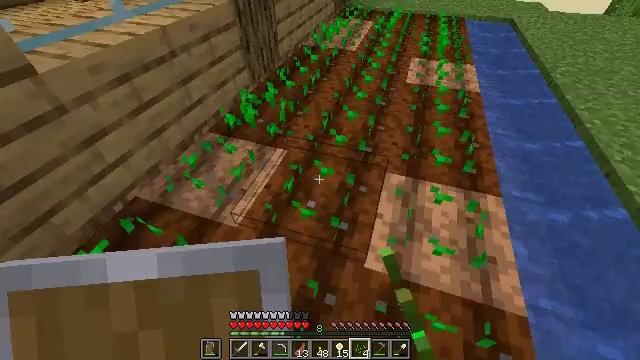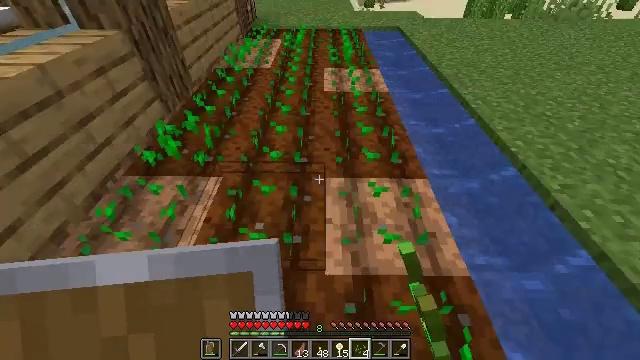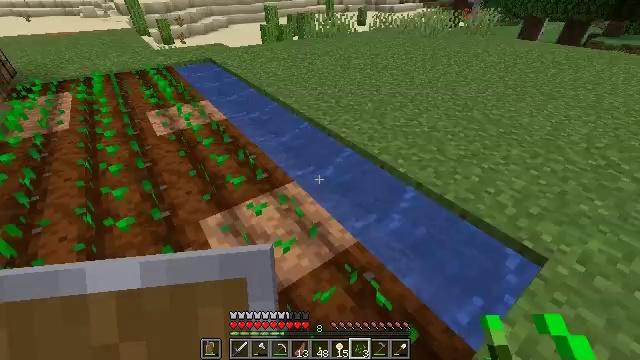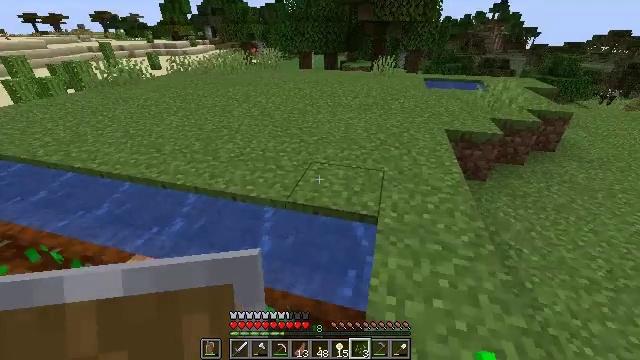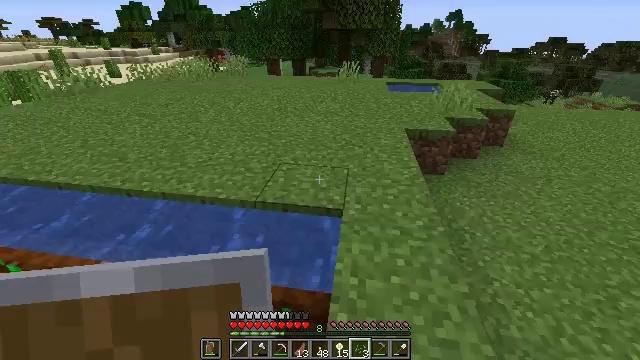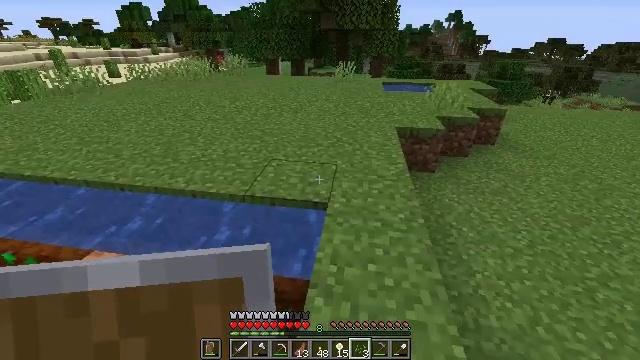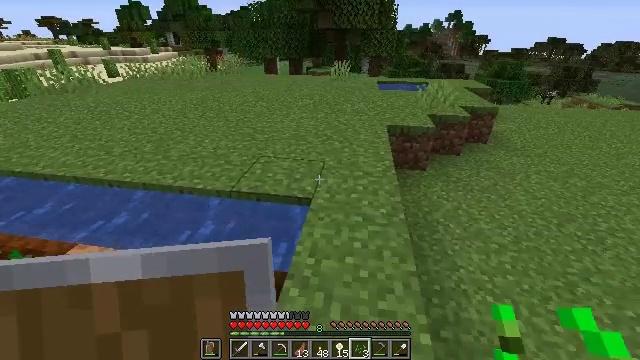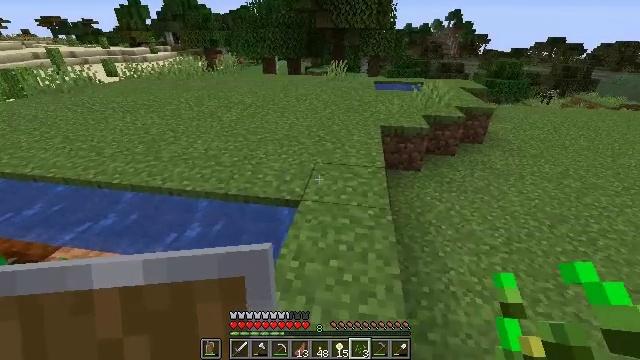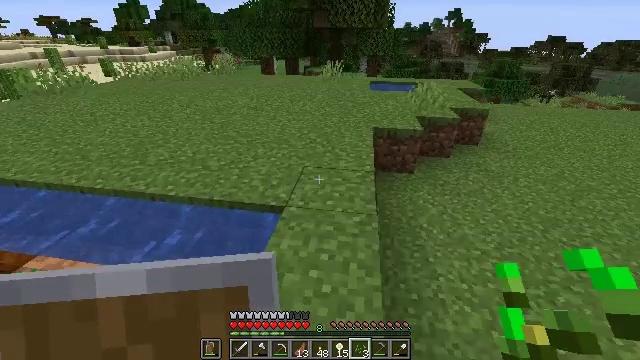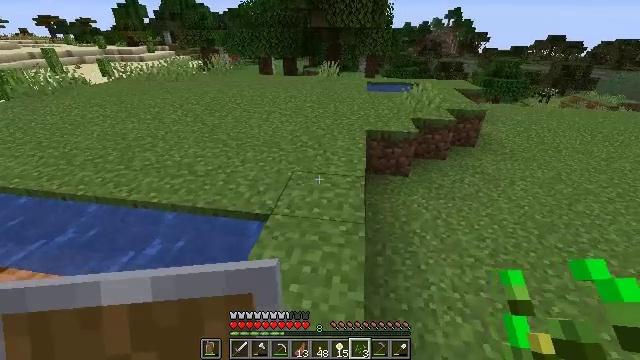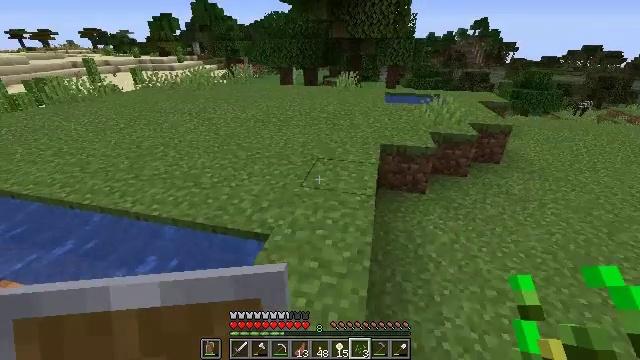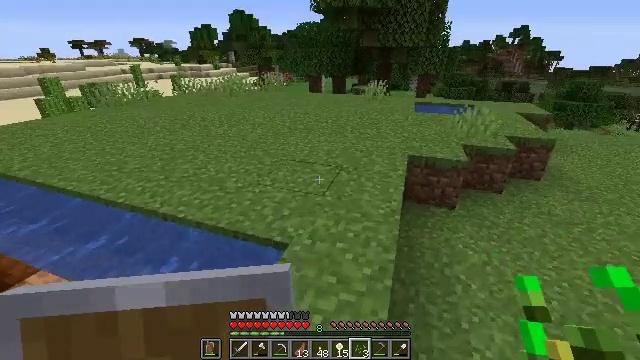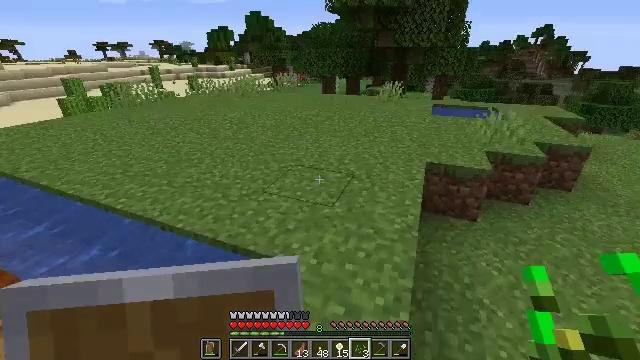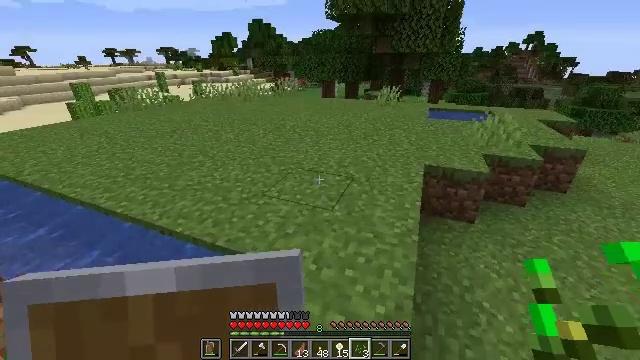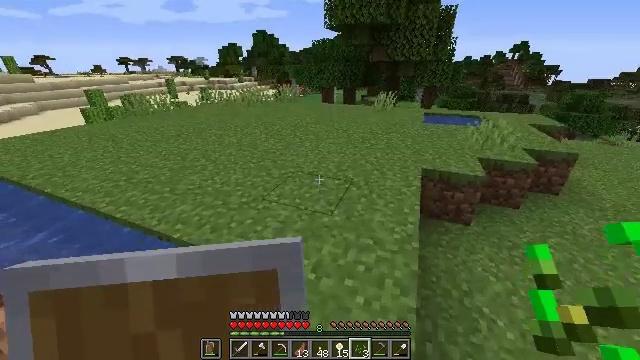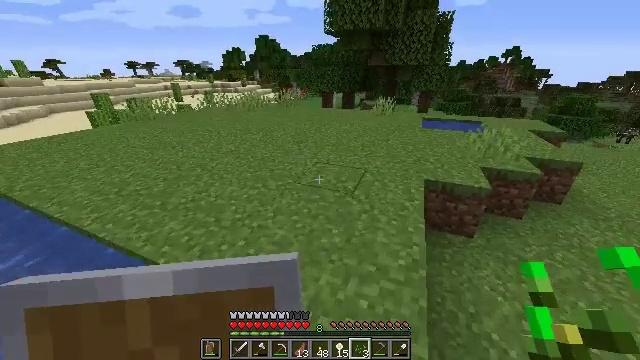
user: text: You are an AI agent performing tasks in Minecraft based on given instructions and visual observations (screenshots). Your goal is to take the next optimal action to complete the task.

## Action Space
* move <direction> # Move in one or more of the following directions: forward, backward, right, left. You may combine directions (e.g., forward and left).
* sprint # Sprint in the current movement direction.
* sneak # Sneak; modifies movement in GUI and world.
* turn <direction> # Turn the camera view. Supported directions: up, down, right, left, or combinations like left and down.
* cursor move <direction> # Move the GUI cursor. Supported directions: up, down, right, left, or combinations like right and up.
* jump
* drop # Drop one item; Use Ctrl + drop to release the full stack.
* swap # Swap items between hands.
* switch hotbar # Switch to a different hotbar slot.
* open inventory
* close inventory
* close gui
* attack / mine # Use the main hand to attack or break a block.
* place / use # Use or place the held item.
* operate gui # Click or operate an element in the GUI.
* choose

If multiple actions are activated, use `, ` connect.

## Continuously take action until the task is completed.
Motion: motion action
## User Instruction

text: Remove the potted dead bush from the pot.
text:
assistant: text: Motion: turn right and up
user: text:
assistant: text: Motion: move back, turn right and up
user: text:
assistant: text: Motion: move back, turn right and up
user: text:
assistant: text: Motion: move back and move right, turn right and up
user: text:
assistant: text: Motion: move right
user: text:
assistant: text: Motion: move right
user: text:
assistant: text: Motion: move forward and move right
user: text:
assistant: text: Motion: move forward and move right
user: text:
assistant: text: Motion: move forward and move right
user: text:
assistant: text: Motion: move forward, turn left and up
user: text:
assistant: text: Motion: move forward, turn left and up
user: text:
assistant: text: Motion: move forward, sprint, turn left
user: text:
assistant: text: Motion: move forward, sprint
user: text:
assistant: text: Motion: move forward, sprint
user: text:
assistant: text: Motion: move forward, sprint
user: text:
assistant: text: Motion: move forward
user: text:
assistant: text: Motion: move forward, turn left
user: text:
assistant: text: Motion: move forward, turn left and down, jump
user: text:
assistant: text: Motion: move forward and move right, turn left and down, jump
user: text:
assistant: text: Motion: move forward and move right, turn left, jump
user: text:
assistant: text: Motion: move forward and move right, turn left, jump
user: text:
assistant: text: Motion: move forward and move right, jump
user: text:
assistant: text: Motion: move forward and move right
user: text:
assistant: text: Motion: move forward and move right
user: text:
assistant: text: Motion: move forward and move right
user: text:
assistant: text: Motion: move forward and move right
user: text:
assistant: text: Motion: move forward and move right
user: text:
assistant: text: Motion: move forward and move right
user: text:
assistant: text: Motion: move forward, turn right and up
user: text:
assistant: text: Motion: turn right and up